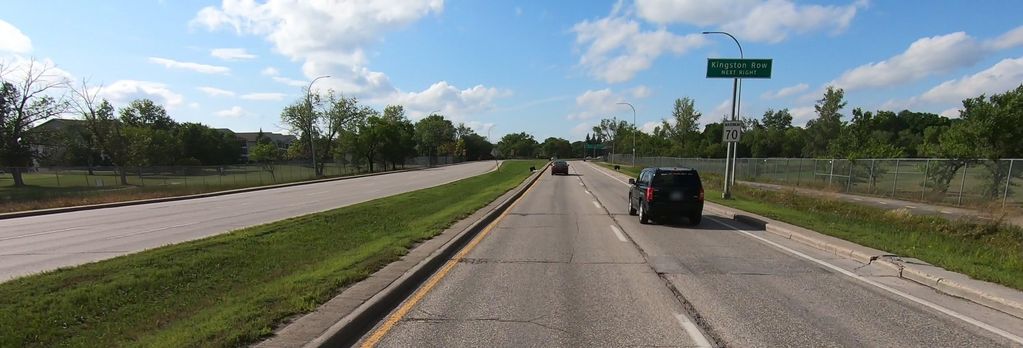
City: winnipeg